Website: walmart
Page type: payment
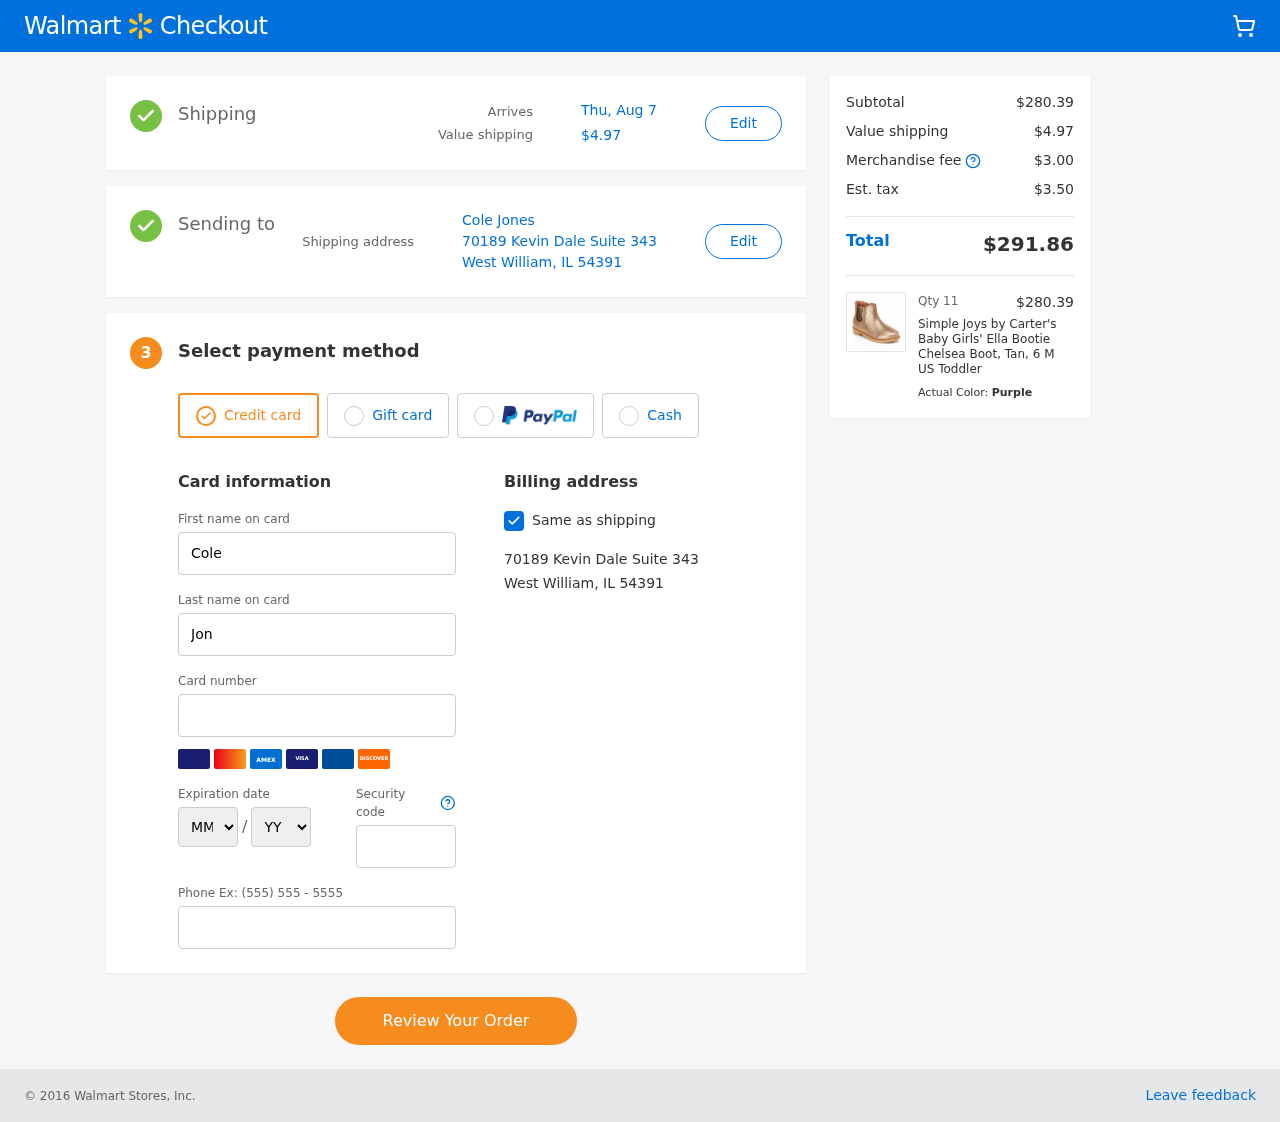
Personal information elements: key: PII_CARD_EXPIRY_MONTH
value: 11
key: PII_CARD_EXPIRY_YEAR
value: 28
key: PII_CITY_STATE_ZIP
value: West William, IL 54391
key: PII_FULLNAME
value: Cole Jones
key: PII_STREET
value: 70189 Kevin Dale Suite 343
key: PII_FIRSTNAME
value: Cole
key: PII_LASTNAME
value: Jones
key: PII_CARD_NUMBER
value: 6011 9853 7239 3435
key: PII_CARD_CVV
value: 470
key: PII_PHONE
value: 5189030208
Product elements: key: PRODUCT1_NAME
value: Simple Joys by Carter's Baby Girls' Ella Bootie Chelsea Boot, Tan, 6 M US Toddler
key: PRODUCT1_PRICE
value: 25.49
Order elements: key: ORDER_DELIVERY_DATE
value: Thu, Aug 7
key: ORDER_SHIPPING_COST
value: $4.97
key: ORDER_SUBTOTAL
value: $280.39
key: ORDER_MERCHANDISE_FEE
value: $3.00
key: ORDER_TAX
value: $3.50
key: ORDER_TOTAL
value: $291.86
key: ORDER_NUM_ITEMS
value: Qty 11